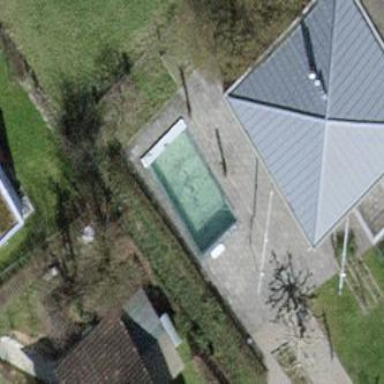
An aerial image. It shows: Swimming pool located in leisure land.